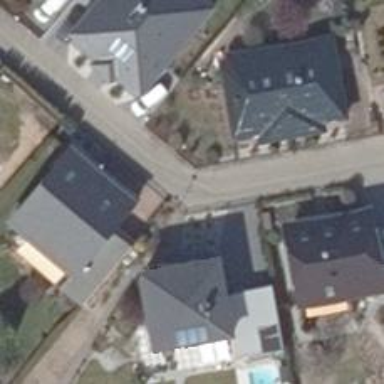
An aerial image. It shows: Living street.